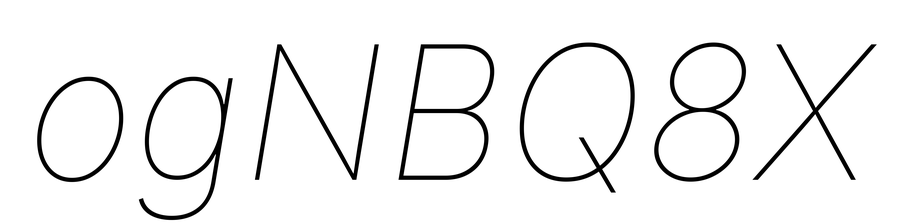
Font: Inter-Italic_Thin_Italic